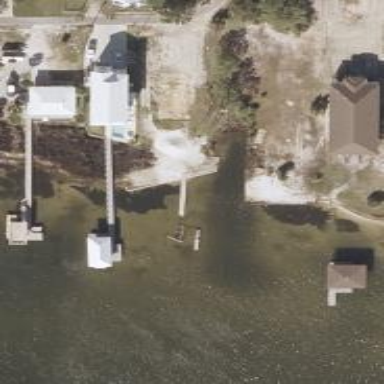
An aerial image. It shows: Man-made pier.